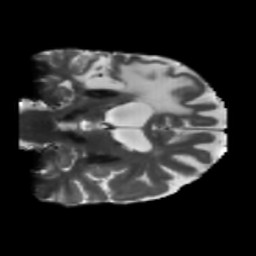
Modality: T2w
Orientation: coronal
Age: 71
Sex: male
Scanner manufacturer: siemens
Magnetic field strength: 3 T
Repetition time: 5.47 s
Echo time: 0.0854 s